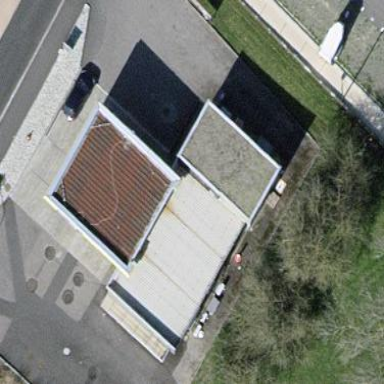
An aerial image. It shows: View of roof of building.